Question: I use Shell to get control panel
Code:
'''
procedure TForm1.FormCreate(Sender: TObject);
var
psfDeskTop: IShellFolder;
psfWork: IShellFolder;
pidworkDir: PITEMIDLIST;
pidChild: PITEMIDLIST;
pEnumList: IEnumIDList;
celtFetched: ULONG;
FileInfo: SHFILEINFOW;
begin
Memo1.Clear;
SHGetDesktopFolder(psfDeskTop);
//control panel
SHGetSpecialFolderLocation(0, CSIDL_CONTROLS, pidworkDir);
psfDeskTop.BindToObject(pidworkDir, nil, IID_IShellFolder, psfWork);
psfWork.EnumObjects(0, SHCONTF_NONFOLDERS or SHCONTF_FOLDERS or SHCONTF_INCLUDEHIDDEN, pEnumList);
while pEnumList.Next(1, pidChild, celtFetched) = 0 do
begin
SHGetFileInfo(LPCTSTR(pidChild), 0, FileInfo, SizeOf(FileInfo), SHGFI_PIDL
or SHGFI_TYPENAME or SHGFI_DISPLAYNAME or SHGFI_USEFILEATTRIBUTES);
Memo1.Lines.Add(FileInfo.szDisplayName + ' +');
end;
end;
'''
it can't get 'FileInfo.szDisplayName' , i just use '' +'' to make Memo1 dispaly.
Why can't get control panel name ?

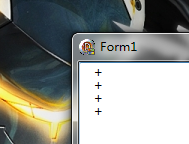
Answer: I'm not an expert on the shell. In fact I know practically nothing. But by reading the documentation I can glean the following:
1. SHGetFileInfo expects an absolute PIDL.
2. IEnumIDList enumerates relative PIDLs.
So you code is bound to fail because of that. Perhaps there are other errors too. I can't tell.
Anyway, I think the easy way to solve the problem is to use 'IShellFolder.GetDisplayNameOf' to obtain the name you need:
'''
uses
..., ShLwApi, ...
....
var
StrRetName: TStrRet;
Name: PChar;
....
while pEnumList.Next(1, pidChild, celtFetched) = 0 do
begin
OleCheck(psfWork.GetDisplayNameOf(pidChild, SHGDN_NORMAL, StrRetName));
OleCheck(StrRetToStr(@StrRetName, nil, Name));
Memo1.Lines.Add(Name);
CoTaskMemFree(Name);
CoTaskMemFree(pidChild);
end;
'''